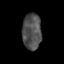
Tissue: skin
Cell type: Epithelial cells
Senescence score: 0.2575
Nuclear area (px): 677
Mean DAPI intensity: 78.452